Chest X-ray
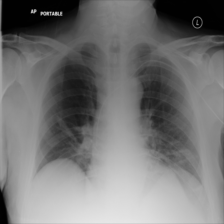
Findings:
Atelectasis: positive
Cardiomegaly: negative
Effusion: negative
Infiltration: negative
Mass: negative
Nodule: negative
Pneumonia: negative
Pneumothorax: negative
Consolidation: negative
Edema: negative
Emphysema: negative
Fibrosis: negative
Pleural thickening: negative
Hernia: negative